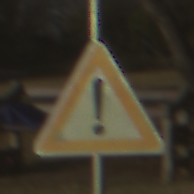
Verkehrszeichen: Gefahrenstelle
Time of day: SunriseSunset
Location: Outdoor (Nature)
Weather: Clear
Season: NotSpecified
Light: Natural